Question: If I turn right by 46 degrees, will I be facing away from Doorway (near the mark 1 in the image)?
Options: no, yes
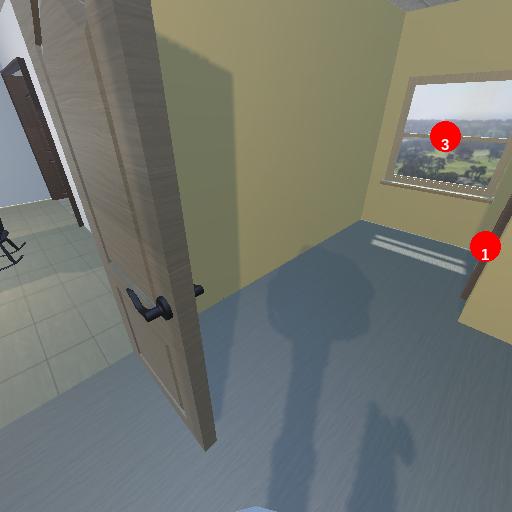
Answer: no